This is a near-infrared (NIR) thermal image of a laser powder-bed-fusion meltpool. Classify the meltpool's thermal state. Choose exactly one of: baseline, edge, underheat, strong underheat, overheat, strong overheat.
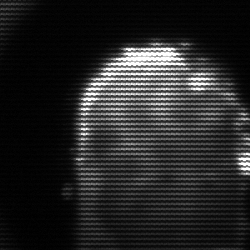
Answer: baseline